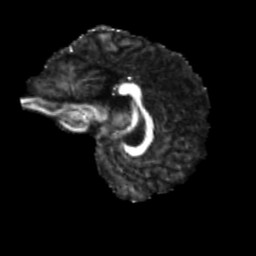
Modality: FA
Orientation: sagittal
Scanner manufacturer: siemens
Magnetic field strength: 3 T
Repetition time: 4 s
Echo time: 0.0594 s